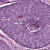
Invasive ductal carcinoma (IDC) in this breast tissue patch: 0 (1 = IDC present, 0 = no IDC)